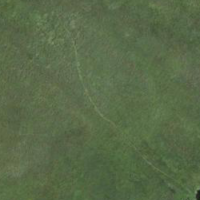
EUNIS habitat code: 21
Species observed at this site:
Silene dioica